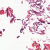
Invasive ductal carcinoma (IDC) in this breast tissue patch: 0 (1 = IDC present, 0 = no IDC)